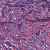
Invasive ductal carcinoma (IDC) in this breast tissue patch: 1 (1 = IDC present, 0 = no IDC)